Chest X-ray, PA view. Patient: 61 years old, sex M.
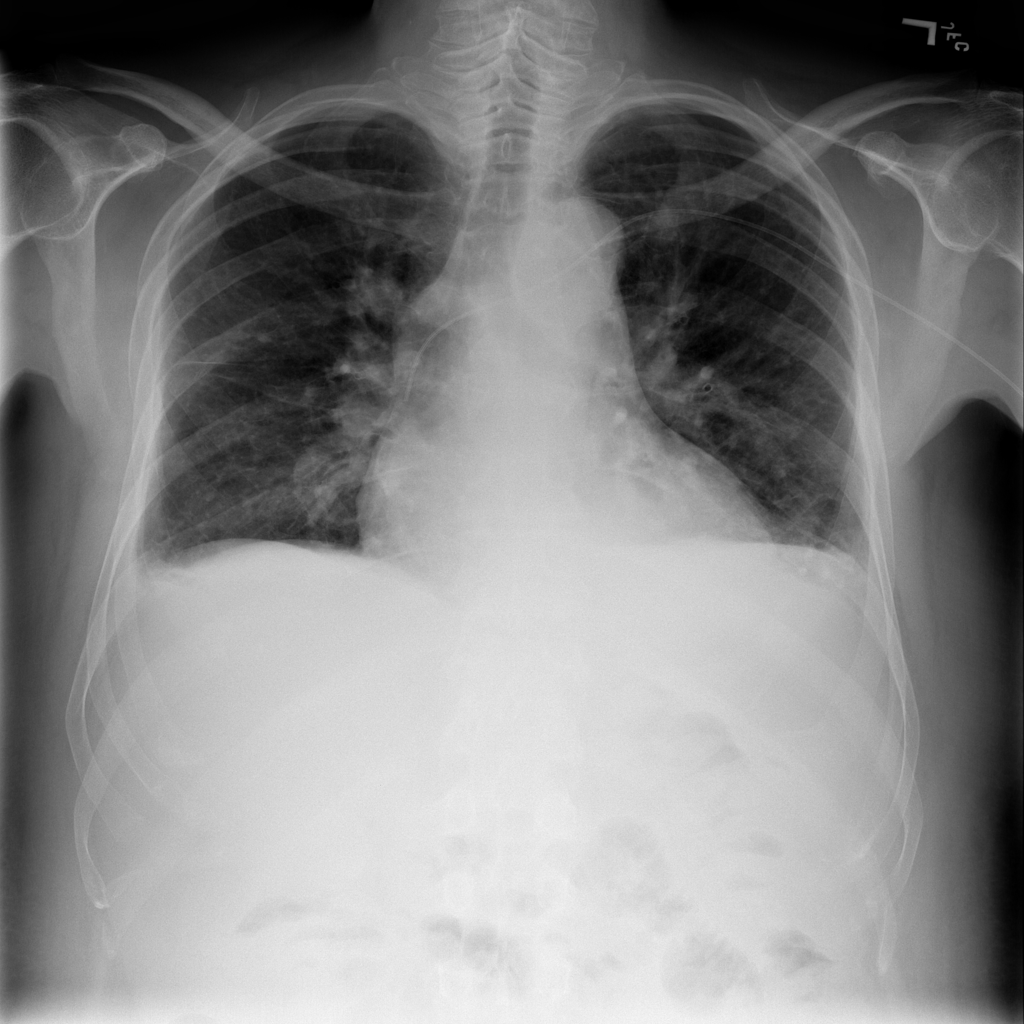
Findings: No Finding